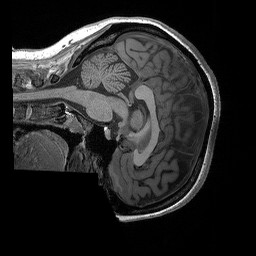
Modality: T1w
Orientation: sagittal
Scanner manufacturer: siemens
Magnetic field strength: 3 T
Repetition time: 2.3 s
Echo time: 0.00298 s